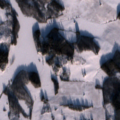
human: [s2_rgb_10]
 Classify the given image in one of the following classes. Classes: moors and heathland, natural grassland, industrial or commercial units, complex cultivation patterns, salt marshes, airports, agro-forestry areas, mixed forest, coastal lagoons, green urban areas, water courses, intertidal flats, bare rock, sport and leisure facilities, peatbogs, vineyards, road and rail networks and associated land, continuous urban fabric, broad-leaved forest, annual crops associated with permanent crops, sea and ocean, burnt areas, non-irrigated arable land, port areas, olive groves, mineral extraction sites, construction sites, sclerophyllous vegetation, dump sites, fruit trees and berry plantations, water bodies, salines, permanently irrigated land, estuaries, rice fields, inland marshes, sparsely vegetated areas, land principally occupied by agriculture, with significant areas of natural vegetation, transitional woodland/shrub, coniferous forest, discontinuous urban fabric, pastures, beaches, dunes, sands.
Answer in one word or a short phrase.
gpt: non-irrigated arable land, land principally occupied by agriculture, with significant areas of natural vegetation, coniferous forest, mixed forest